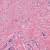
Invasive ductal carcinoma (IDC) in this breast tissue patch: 1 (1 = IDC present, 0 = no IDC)